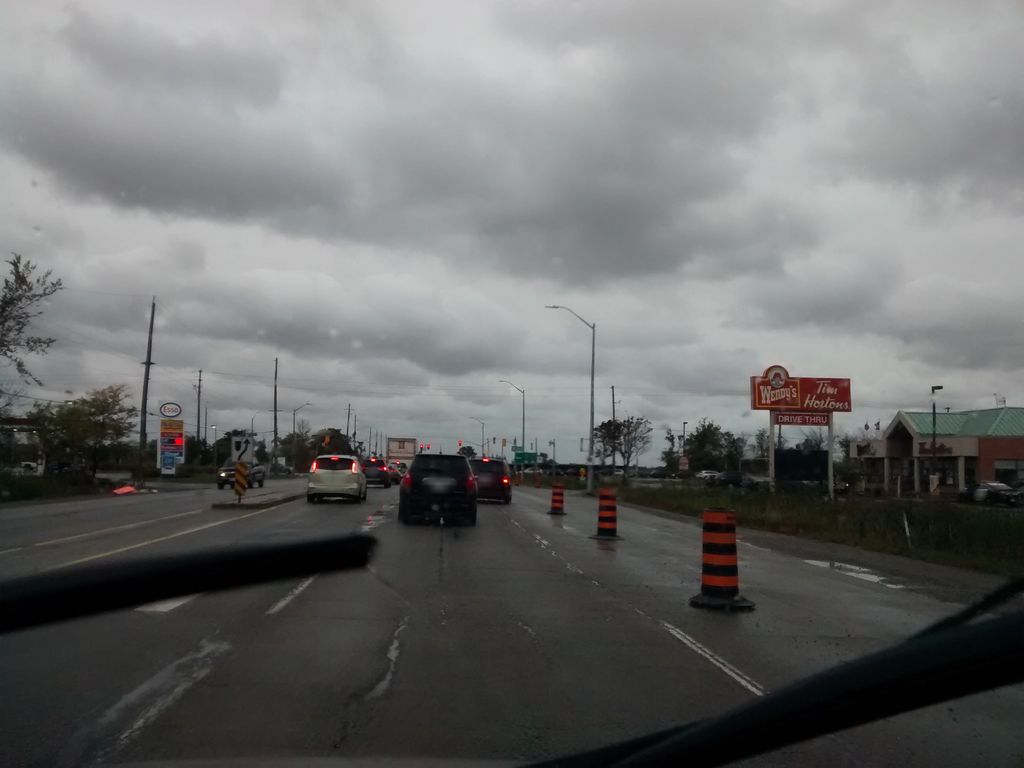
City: hamilton